Interaction volume radius: 5 \u00c5
Interaction volume height: 15 \u00c5
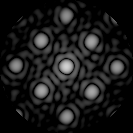
Disorder parameter: 0.0969